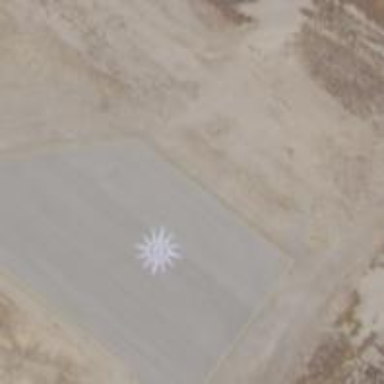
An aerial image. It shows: Compass rose at the airport.